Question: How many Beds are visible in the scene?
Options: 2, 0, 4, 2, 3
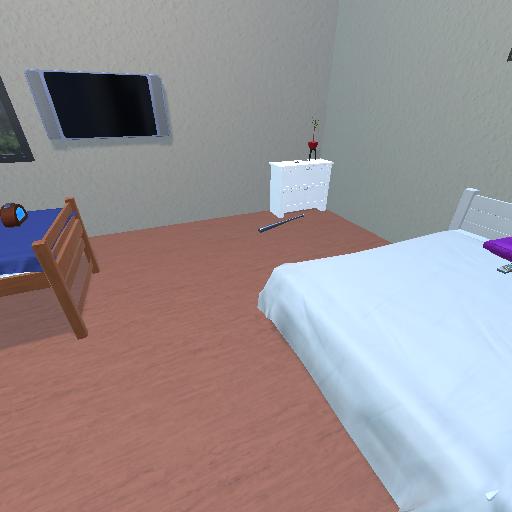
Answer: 2